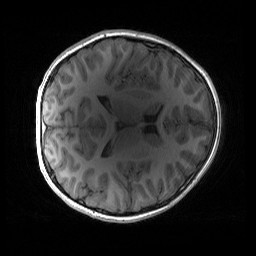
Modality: T1w
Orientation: axial
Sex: male
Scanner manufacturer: siemens
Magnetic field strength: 3 T
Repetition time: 1.9 s
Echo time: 0.00243 s